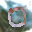
Label: 0